Question: I am getting a ton of decimal places for my values on the y-axis when I ggplot something using a command like this:
'''
x <- c(39.029998779296875000, 39.080001831054687500, 38.990001678466796875, 39.000000000000000000, 38.990001678466796875)
example <- data.frame(i=1:5, X=x)
ggplot(example, aes(i, y=foo, color=variable)) + geom_line(aes(y=X, color='X'))
'''
What is the appropiate way to tell ggplot to adjust the values to not have that many decimal places?
Here is my output from this command:

Here is the output of 'sessionInfo()' - nothing looks fishy here to me:
'''
> sessionInfo()
R version 2.15.0 (2012-03-30)
Platform: x86_64-unknown-linux-gnu (64-bit)
locale:
[1] C
attached base packages:
[1] grid grDevices graphics stats datasets utils methods base
other attached packages:
[1] ggplot2_0.9.0
loaded via a namespace (and not attached):
[1] MASS_7.3-17 RColorBrewer_1.0-5 colorspace_1.1-1 dichromat_1.2-4 digest_0.5.2 memoise_0.1 munsell_0.3 plyr_1.7.1
[9] proto_0.3-9.2 reshape2_1.2.1 scales_0.2.0 stringr_0.6 tools_2.15.0
'''
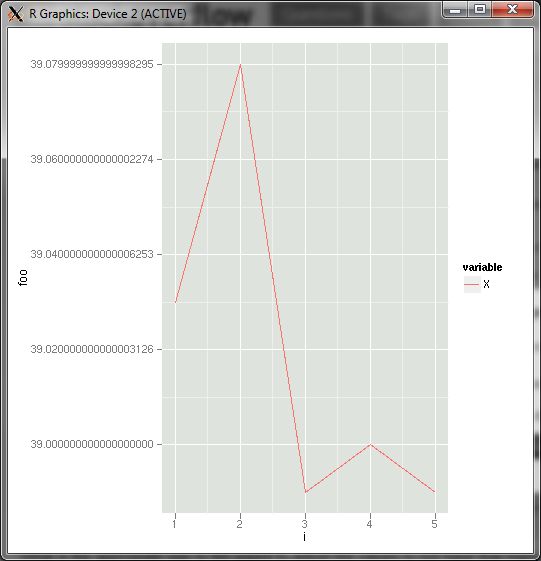
Answer: I think this is an issue with your 'digits' option. I can reproduce if I set 'options(digits=22)', rather than use the factory default of '7', which gives only 2 digits after the decimal points with this data:
'''
print(x,digits=7)
[1] 39.03 39.08 38.99 39.00 38.99
'''
So, try restoring it with:
'''
options(digits=7)
'''